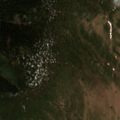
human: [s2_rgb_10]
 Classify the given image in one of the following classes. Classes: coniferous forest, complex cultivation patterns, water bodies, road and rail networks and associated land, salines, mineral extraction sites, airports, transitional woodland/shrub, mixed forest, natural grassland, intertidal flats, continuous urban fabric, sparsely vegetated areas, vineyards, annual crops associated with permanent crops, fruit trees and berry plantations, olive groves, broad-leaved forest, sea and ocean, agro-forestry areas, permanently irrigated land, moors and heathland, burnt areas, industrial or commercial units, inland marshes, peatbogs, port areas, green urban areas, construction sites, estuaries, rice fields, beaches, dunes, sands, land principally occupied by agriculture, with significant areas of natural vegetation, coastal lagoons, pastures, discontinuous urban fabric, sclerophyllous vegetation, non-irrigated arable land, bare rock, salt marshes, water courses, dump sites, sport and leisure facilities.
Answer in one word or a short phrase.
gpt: coniferous forest, natural grassland